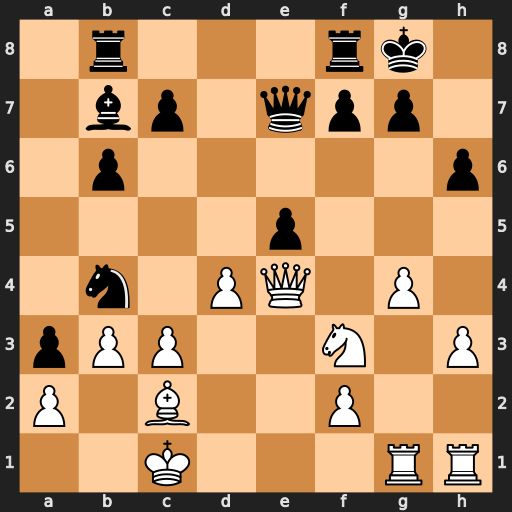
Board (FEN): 1r3rk1/1bp1qpp1/1p5p/4p3/1n1PQ1P1/pPP2N1P/P1B2P2/2K3RR
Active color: w
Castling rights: -
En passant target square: -
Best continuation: Qh7#